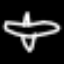
Label: airplane